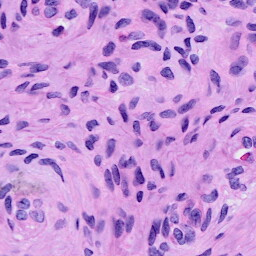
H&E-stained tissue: Cervix